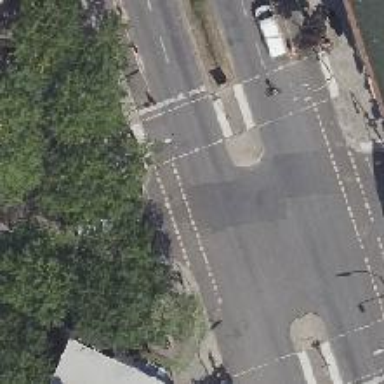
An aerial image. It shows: Marked red asphalt cycleway crossing.